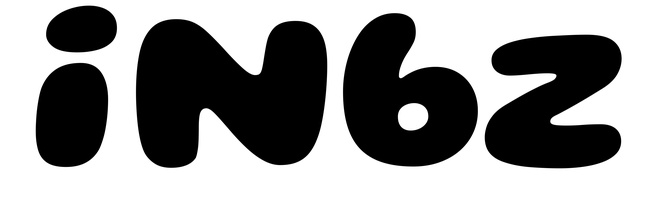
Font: Gluten_ExtraBold